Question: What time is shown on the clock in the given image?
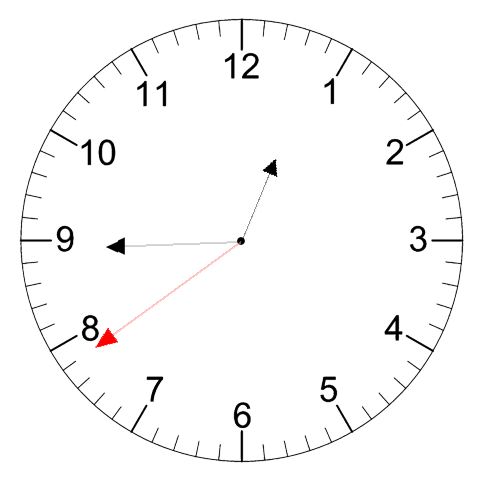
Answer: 12:44:39